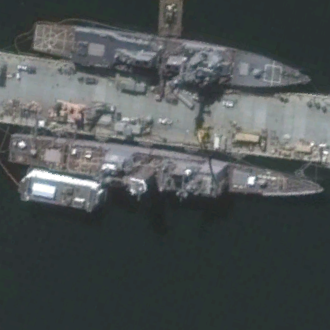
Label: cruiser